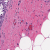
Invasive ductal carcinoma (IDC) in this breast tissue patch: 0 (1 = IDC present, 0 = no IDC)